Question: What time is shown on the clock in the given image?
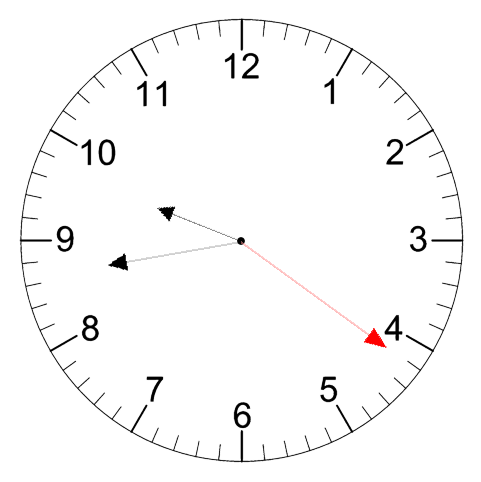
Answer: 09:43:21